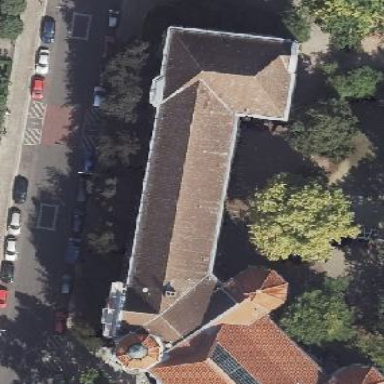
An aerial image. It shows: School building.